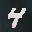
Label: 4